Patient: sex F, age 43
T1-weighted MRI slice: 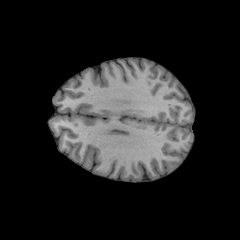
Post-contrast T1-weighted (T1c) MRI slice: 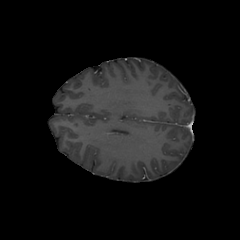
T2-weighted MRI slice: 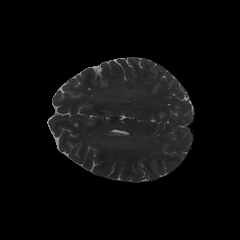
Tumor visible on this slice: no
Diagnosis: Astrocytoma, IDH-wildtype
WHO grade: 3